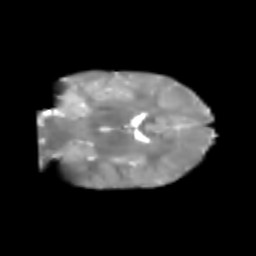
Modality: T2w
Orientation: coronal
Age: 7
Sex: male
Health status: healthy